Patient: sex F, age 71
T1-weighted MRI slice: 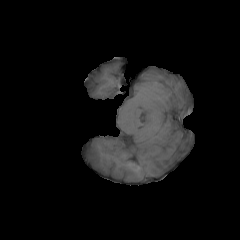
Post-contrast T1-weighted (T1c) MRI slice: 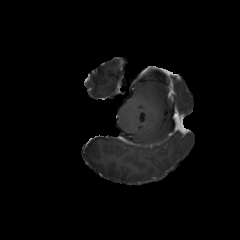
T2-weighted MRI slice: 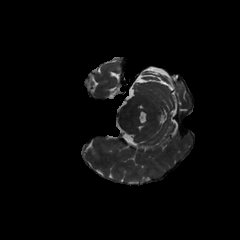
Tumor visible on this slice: no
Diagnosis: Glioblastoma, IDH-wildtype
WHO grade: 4